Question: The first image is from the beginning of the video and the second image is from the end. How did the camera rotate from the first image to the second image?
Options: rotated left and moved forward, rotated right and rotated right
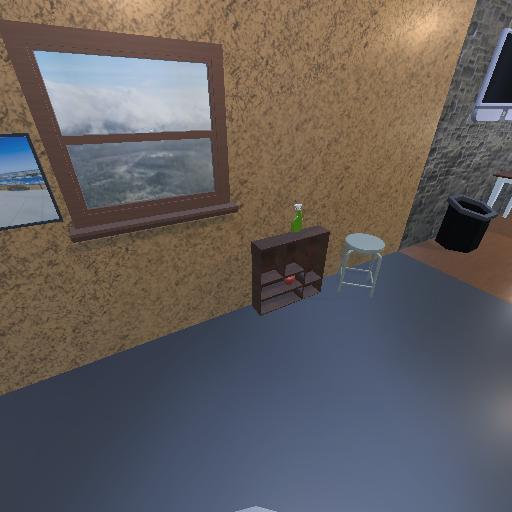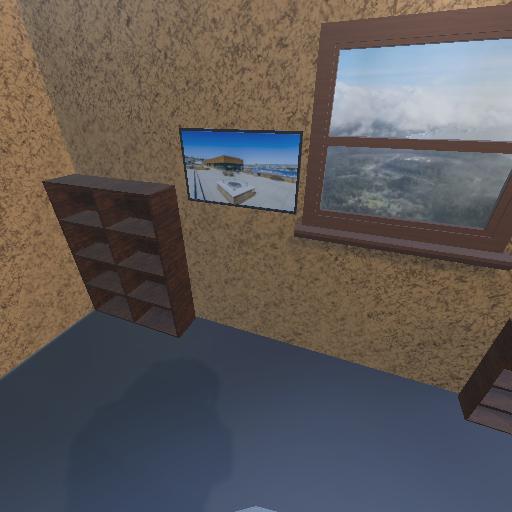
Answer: rotated left and moved forward